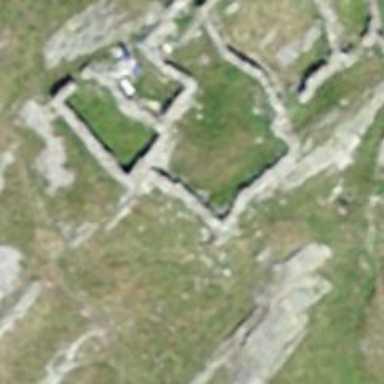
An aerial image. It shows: Wall made of dry stone.